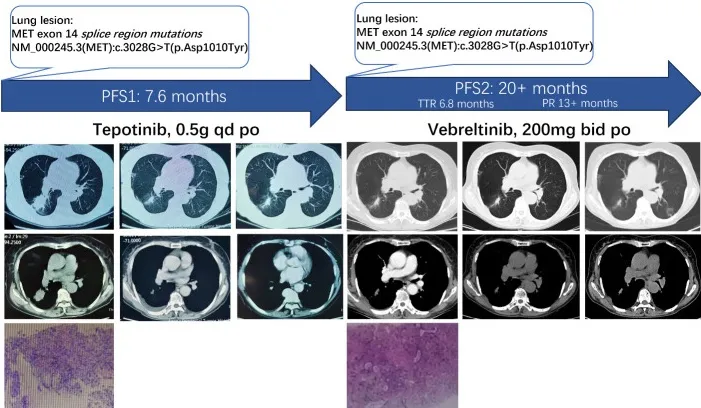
Clinical and treatment course of the patient. MET, mesenchymal-epithelial transition gene; PFS, progression-free survival; TTR, time to response; PR, partial response; po, per OS; PD, progressive disease.
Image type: pathology (pas)